Field crop: tomato
Growth stage: 2
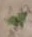
Species: solanum